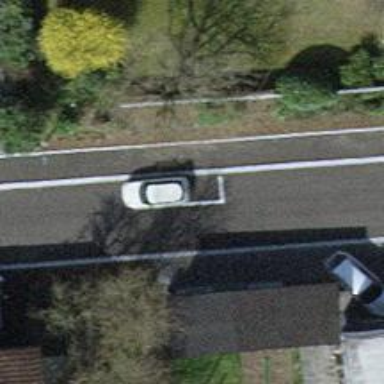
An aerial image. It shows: Residential road with asphalt surface and parallel on-street parking on the left lane.